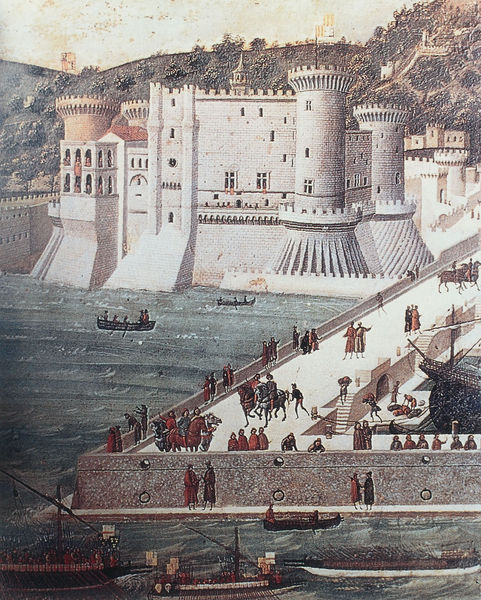
Titel: Tavola Strozzi
Künstler: Francesco Rosselli
Institution: Museo di San Martino, Napoli
Schlagwörter: berg, blau, gemälde, meer, wasser, bäume, landschaft, menschen, stadt, fenster, männer, hügel, boot, boote, pferd, pferde, turm, schiff, schiffe, segel, segelschiffe, italien, säcke, berge, berghang, hang, dorf, mauer, hafen, wehr, ruderboot, rudern, burg, türme, festung, mittelalter, turn, kastell, galeere